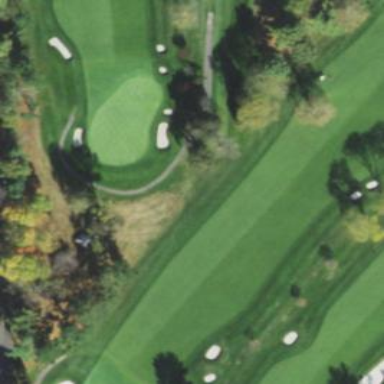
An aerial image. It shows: Golf fairway surrounded by grass.